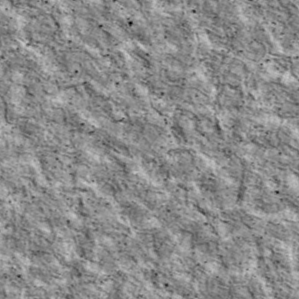
Label: non_frost